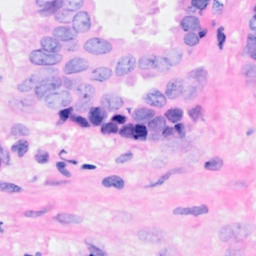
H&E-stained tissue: Breast